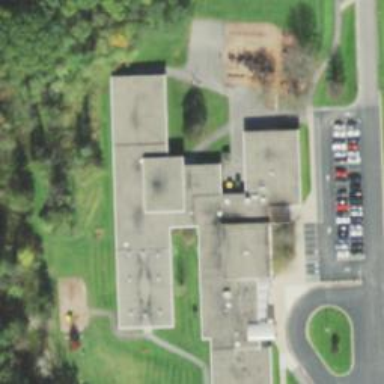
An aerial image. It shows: School.